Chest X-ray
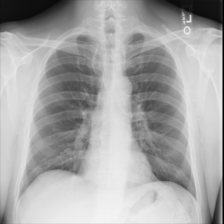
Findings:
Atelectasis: negative
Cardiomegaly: negative
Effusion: negative
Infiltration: negative
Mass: negative
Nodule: positive
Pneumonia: negative
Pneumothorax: negative
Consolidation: positive
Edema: negative
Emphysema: negative
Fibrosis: negative
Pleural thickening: negative
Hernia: negative